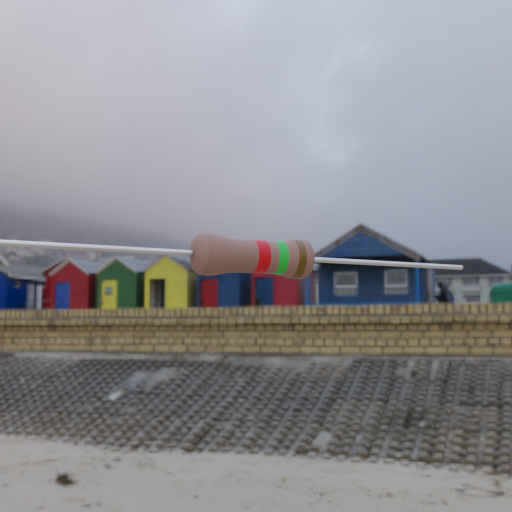
Resistor colour bands (in order): red, green, brown